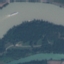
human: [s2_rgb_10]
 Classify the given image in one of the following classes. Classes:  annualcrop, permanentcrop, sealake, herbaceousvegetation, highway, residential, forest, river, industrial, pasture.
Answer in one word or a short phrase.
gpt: River